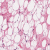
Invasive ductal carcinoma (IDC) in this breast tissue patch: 0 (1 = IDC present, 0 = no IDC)